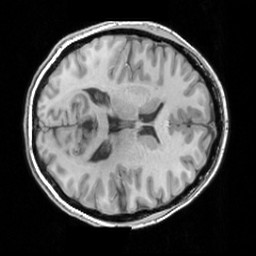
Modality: T1w
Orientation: axial
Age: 18
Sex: female
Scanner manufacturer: siemens
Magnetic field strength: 3 T
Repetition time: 1.63 s
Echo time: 0.00311 s